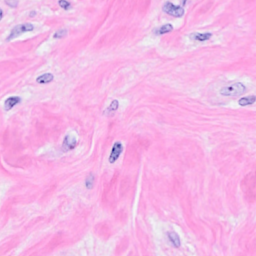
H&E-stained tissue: Breast